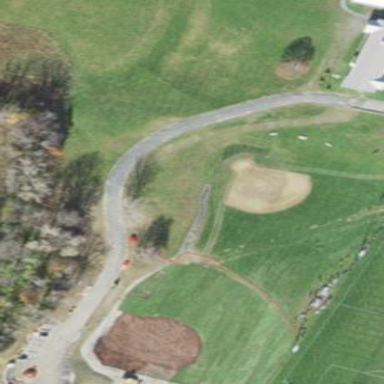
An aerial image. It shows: Baseball pitch for leisure land activities.